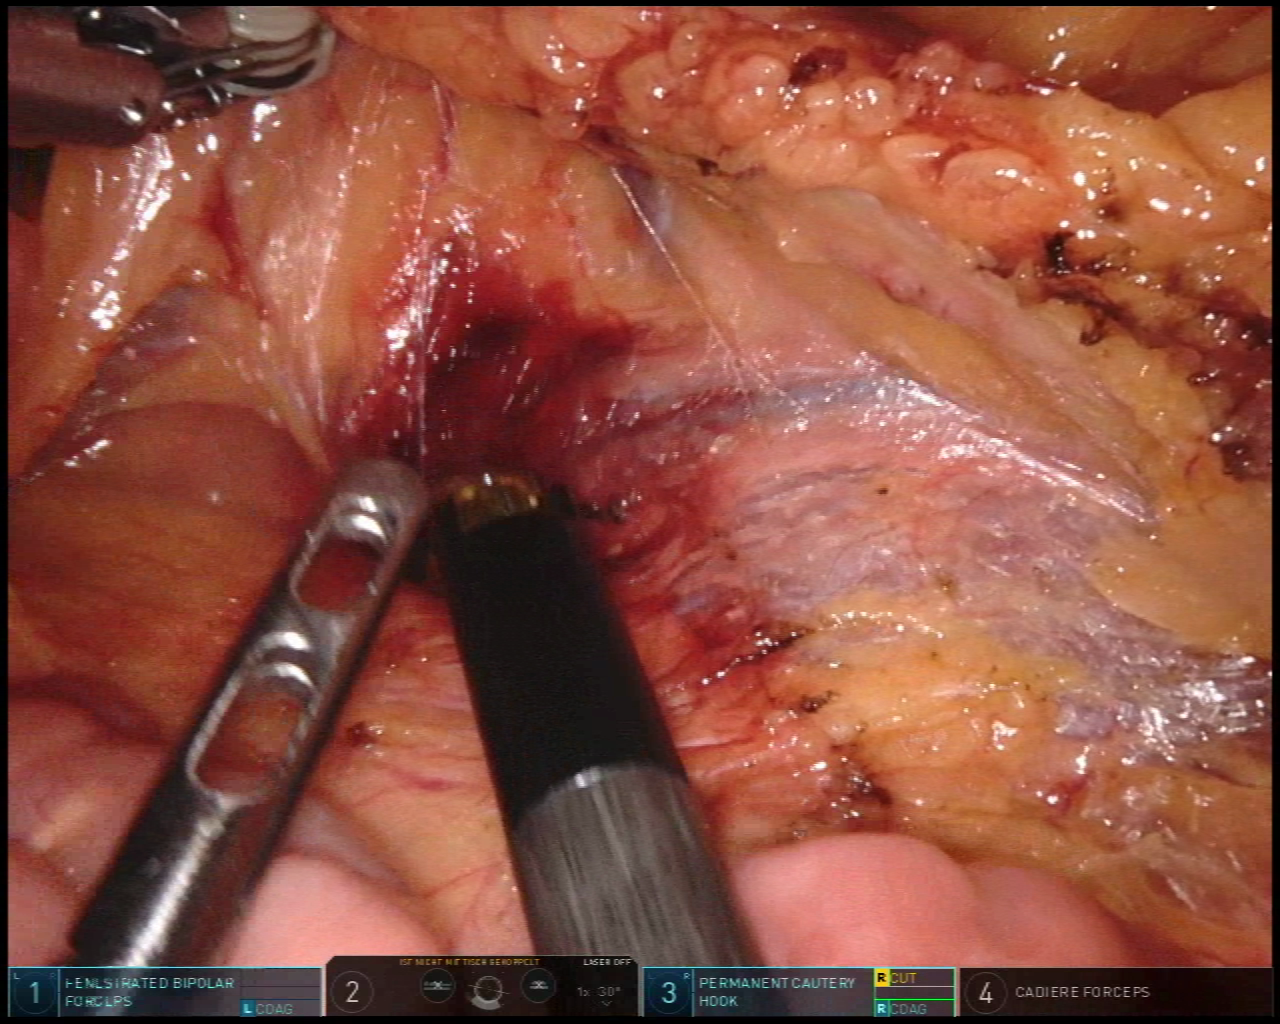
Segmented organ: small_intestine
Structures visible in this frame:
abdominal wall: no
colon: no
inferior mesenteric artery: no
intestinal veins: yes
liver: no
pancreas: no
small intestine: yes
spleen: no
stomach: no
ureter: no
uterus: no
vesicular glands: no